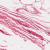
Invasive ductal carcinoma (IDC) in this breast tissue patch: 0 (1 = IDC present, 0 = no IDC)